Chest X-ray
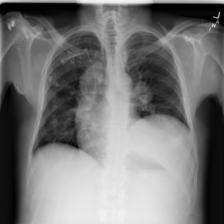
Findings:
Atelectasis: positive
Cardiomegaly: negative
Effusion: negative
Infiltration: negative
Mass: negative
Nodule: negative
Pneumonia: negative
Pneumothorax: negative
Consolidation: negative
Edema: negative
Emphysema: negative
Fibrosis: negative
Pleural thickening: negative
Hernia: negative